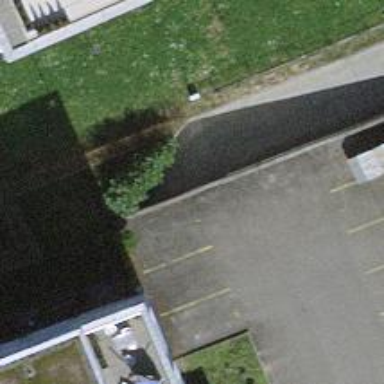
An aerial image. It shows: Parking entrance.